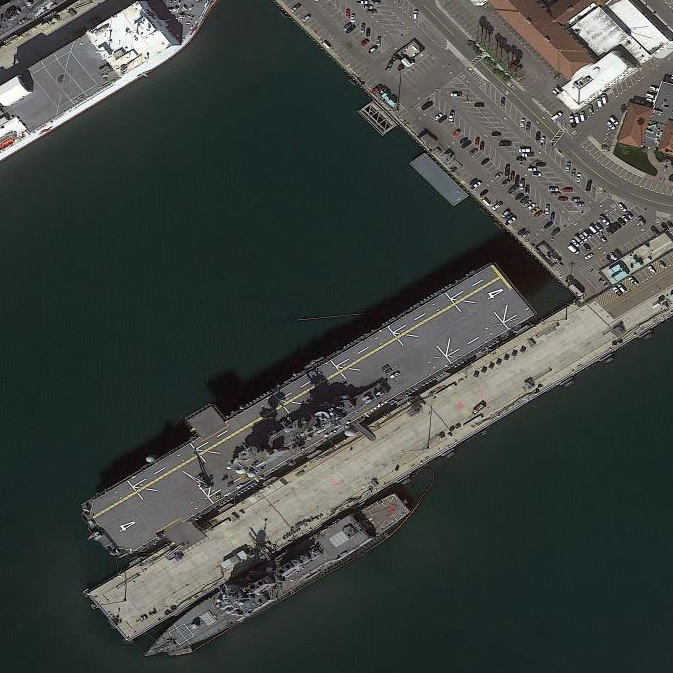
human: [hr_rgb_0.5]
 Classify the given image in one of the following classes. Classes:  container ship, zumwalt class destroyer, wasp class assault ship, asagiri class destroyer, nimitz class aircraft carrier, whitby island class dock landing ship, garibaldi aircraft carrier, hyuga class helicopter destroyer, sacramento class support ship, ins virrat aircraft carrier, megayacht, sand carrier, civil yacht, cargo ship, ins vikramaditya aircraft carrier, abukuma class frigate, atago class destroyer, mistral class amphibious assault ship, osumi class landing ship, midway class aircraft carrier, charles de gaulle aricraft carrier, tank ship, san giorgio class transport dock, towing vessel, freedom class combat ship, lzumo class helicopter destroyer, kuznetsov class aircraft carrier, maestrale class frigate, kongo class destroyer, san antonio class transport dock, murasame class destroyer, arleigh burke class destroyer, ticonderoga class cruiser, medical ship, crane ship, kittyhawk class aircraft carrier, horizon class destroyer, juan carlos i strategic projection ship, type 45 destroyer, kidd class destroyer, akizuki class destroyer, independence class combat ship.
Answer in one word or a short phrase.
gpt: Wasp class assault ship